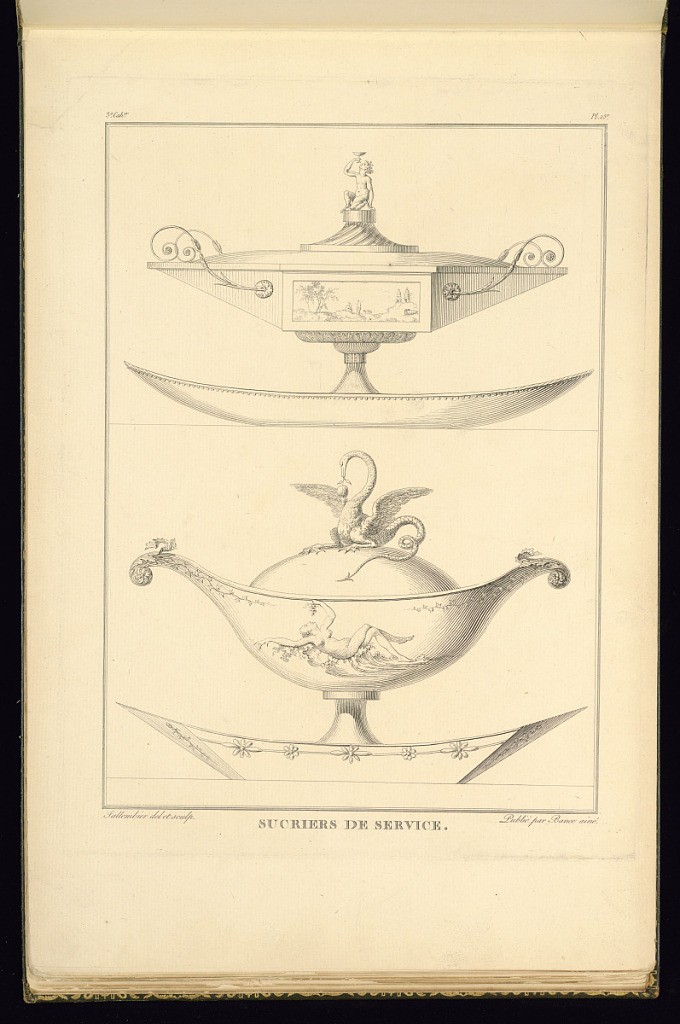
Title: SUCRIERS DE SERVICE
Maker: Henri Sallembier, French, ca. 1753 - 1820
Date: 1805
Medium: Etching on paper
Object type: Print
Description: Design for two sugar bowls with Empire style motifs decorated with a frieze of figures in a landscape, rosettes, leaves, scrolling leaves (rinceaux), a dragon or winged creature finial, woman lying in waves eating grapes, fluting, and a satyr/faun finial. The plate is titled, signed, and numbered.